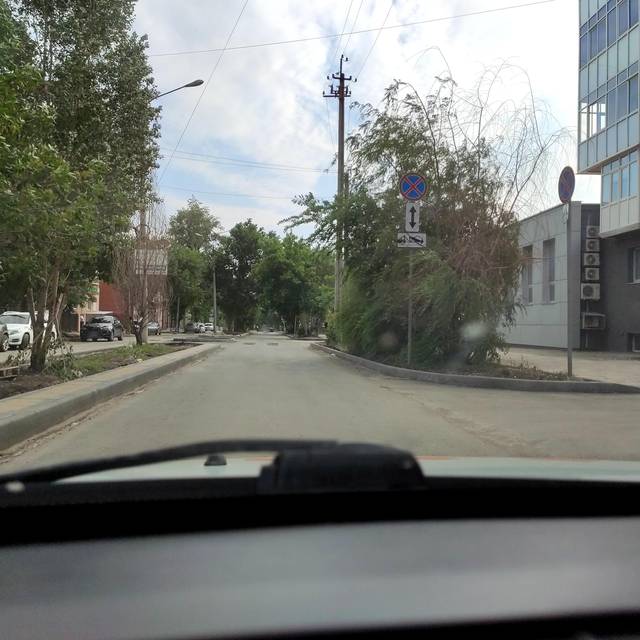
Region: Russia
Coordinates: 53.195, 50.111